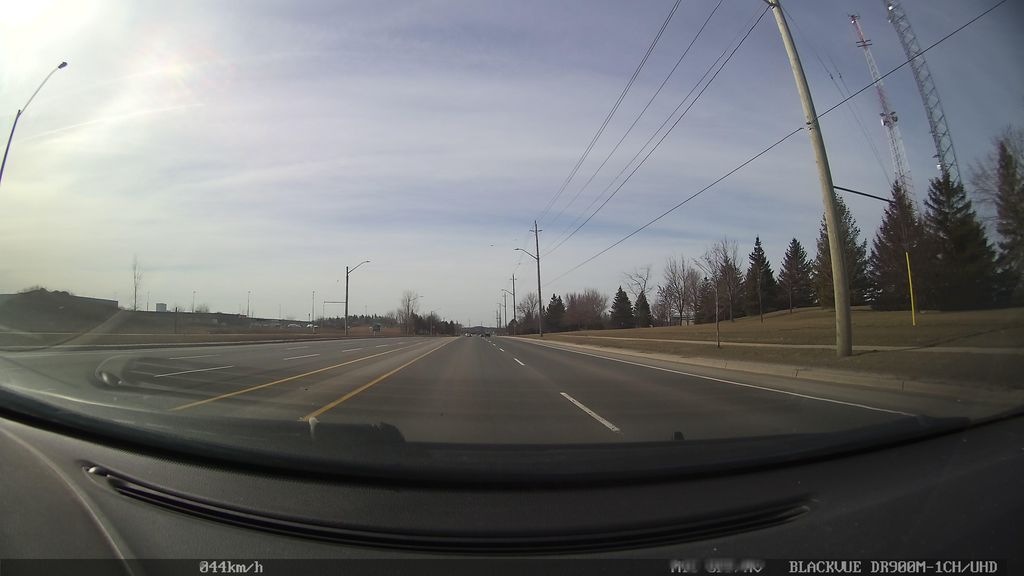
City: kitchener-waterloo